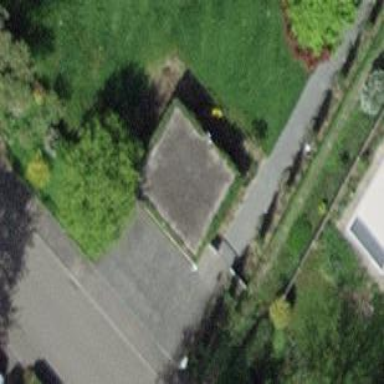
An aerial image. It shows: Garage.